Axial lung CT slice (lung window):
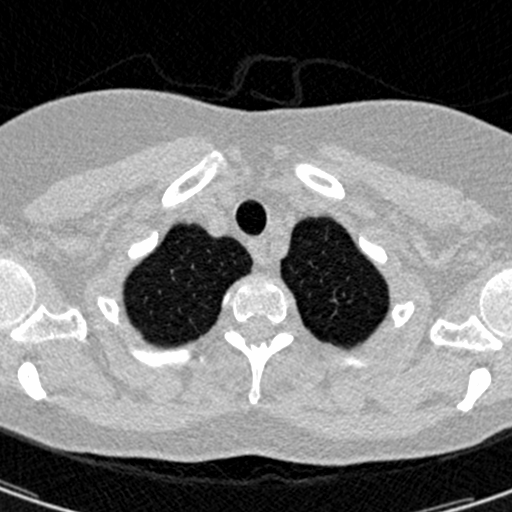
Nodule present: no